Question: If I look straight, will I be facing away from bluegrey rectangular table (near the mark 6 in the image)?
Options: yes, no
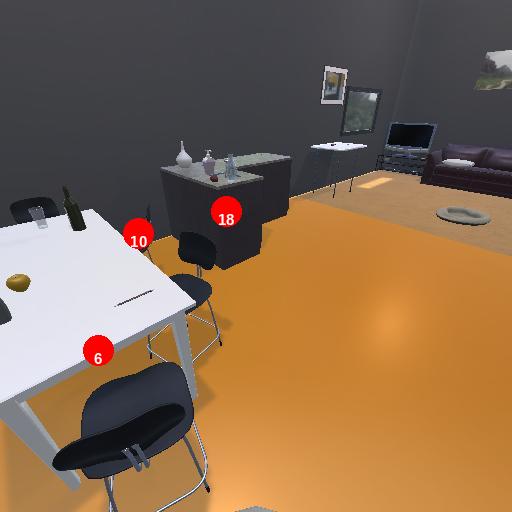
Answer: yes